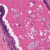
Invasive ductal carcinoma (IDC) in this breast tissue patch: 0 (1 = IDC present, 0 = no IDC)